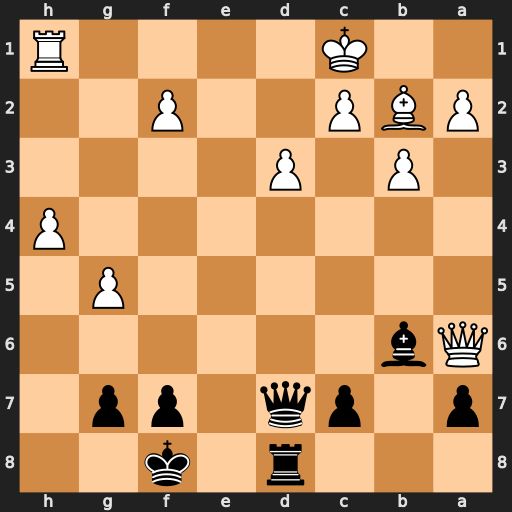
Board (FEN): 3r1k2/p1pq1pp1/Qb6/6P1/7P/1P1P4/PBP2P2/2K4R
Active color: b
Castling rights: -
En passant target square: -
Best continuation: Qc6 Rf1 Be3+ fxe3 Qxa6